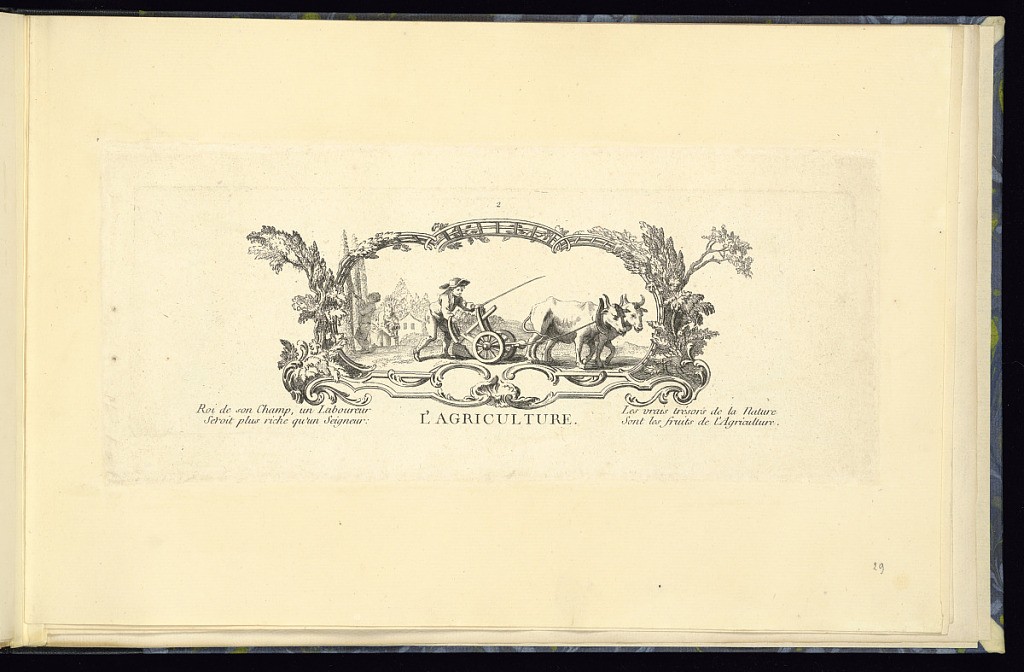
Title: L’AGRICULTURE
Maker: Jacques Bacheley, French, 1712 – 1781
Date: mid- 18th–late 18th century
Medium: etching on paper
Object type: Print
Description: Second plate from a series of four, framed within decorative rococo cartouches, with verses lettered below. Two cows pull a plough with a boy behind; two other figures tend to the garden in the background, within a landscape with a house in the far background. The title is lettered below the cartouche, and the plate is numbered.